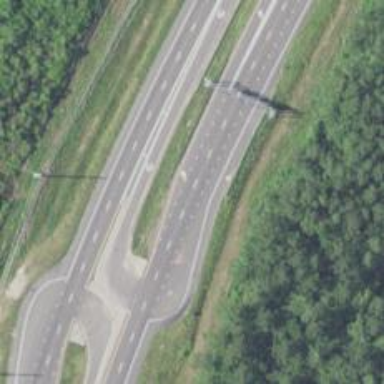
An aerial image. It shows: This image shows trunk highway that functions as expressway.